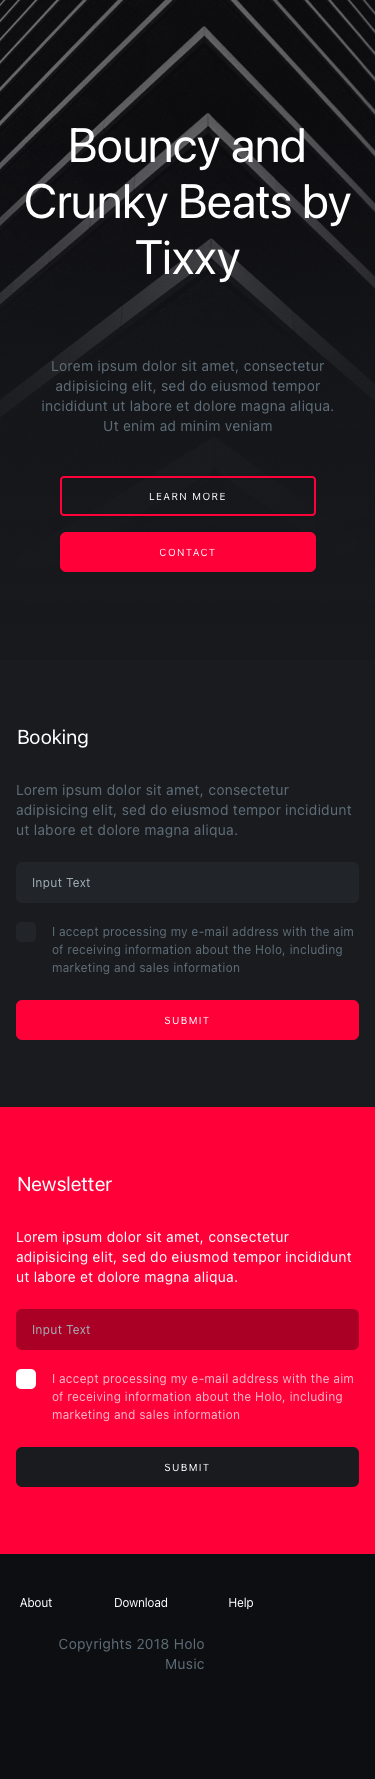
Text in this UI design:
Newsletter
Lorem ipsum dolor sit amet, consectetur adipisicing elit, sed do eiusmod tempor incididunt ut labore et dolore magna aliqua.
I accept processing my e-mail address with the aim of receiving information about the Holo, including marketing and sales information
Booking
Lorem ipsum dolor sit amet, consectetur adipisicing elit, sed do eiusmod tempor incididunt ut labore et dolore magna aliqua.
I accept processing my e-mail address with the aim of receiving information about the Holo, including marketing and sales information
Bouncy and Crunky Beats by Tixxy
Lorem ipsum dolor sit amet, consectetur adipisicing elit, sed do eiusmod tempor incididunt ut labore et dolore magna aliqua. Ut enim ad minim veniam
About
Download
Help
Copyrights 2018 Holo Music